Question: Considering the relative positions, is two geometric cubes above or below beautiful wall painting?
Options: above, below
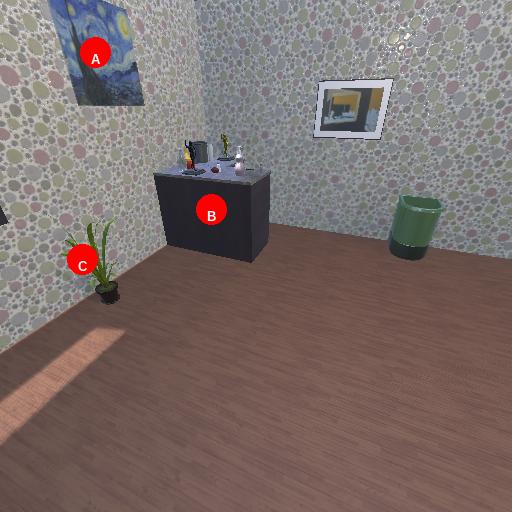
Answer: above